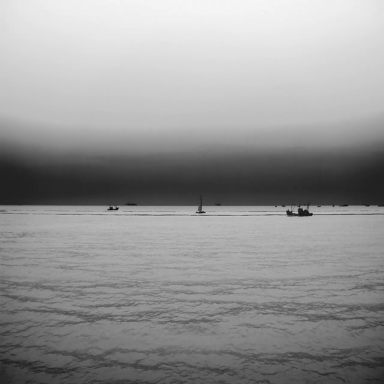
There are three objects shown in the infrared image, including two bulk_carriers, and a sailboat.